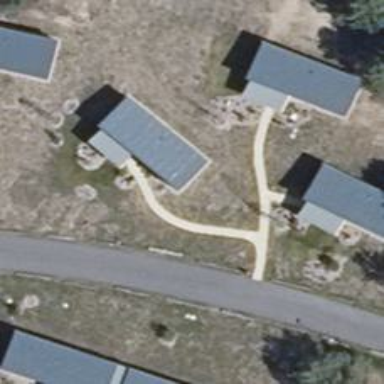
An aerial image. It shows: Concrete footway.